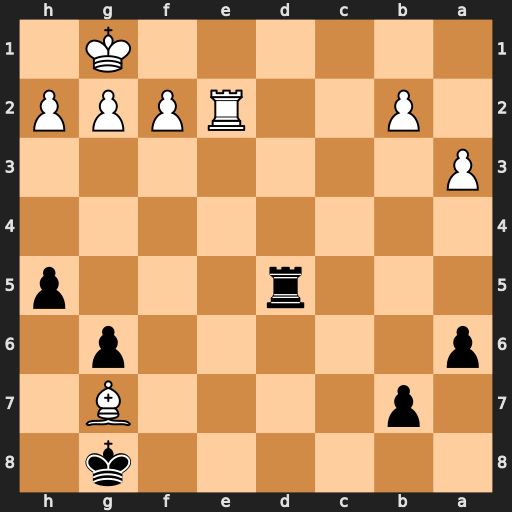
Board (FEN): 6k1/1p4B1/p5p1/3r3p/8/P7/1P2RPPP/6K1
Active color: b
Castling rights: -
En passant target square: -
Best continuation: Rd1+ Re1 Rxe1#